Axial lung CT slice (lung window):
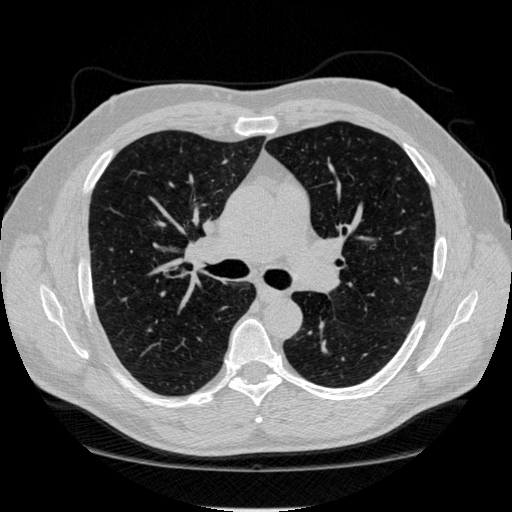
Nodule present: no